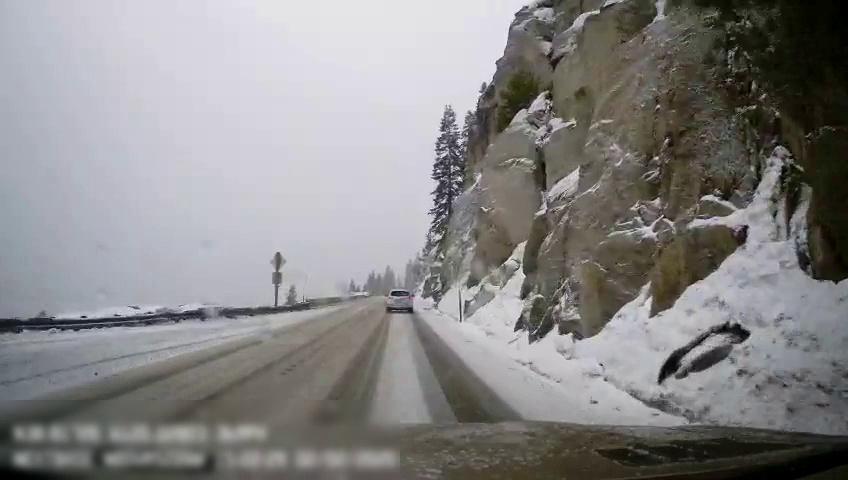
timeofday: Day
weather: Snowy
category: Drivable Space
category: Vehicles | SUV
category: Traffic | Signs
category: Traffic | Signs